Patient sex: M
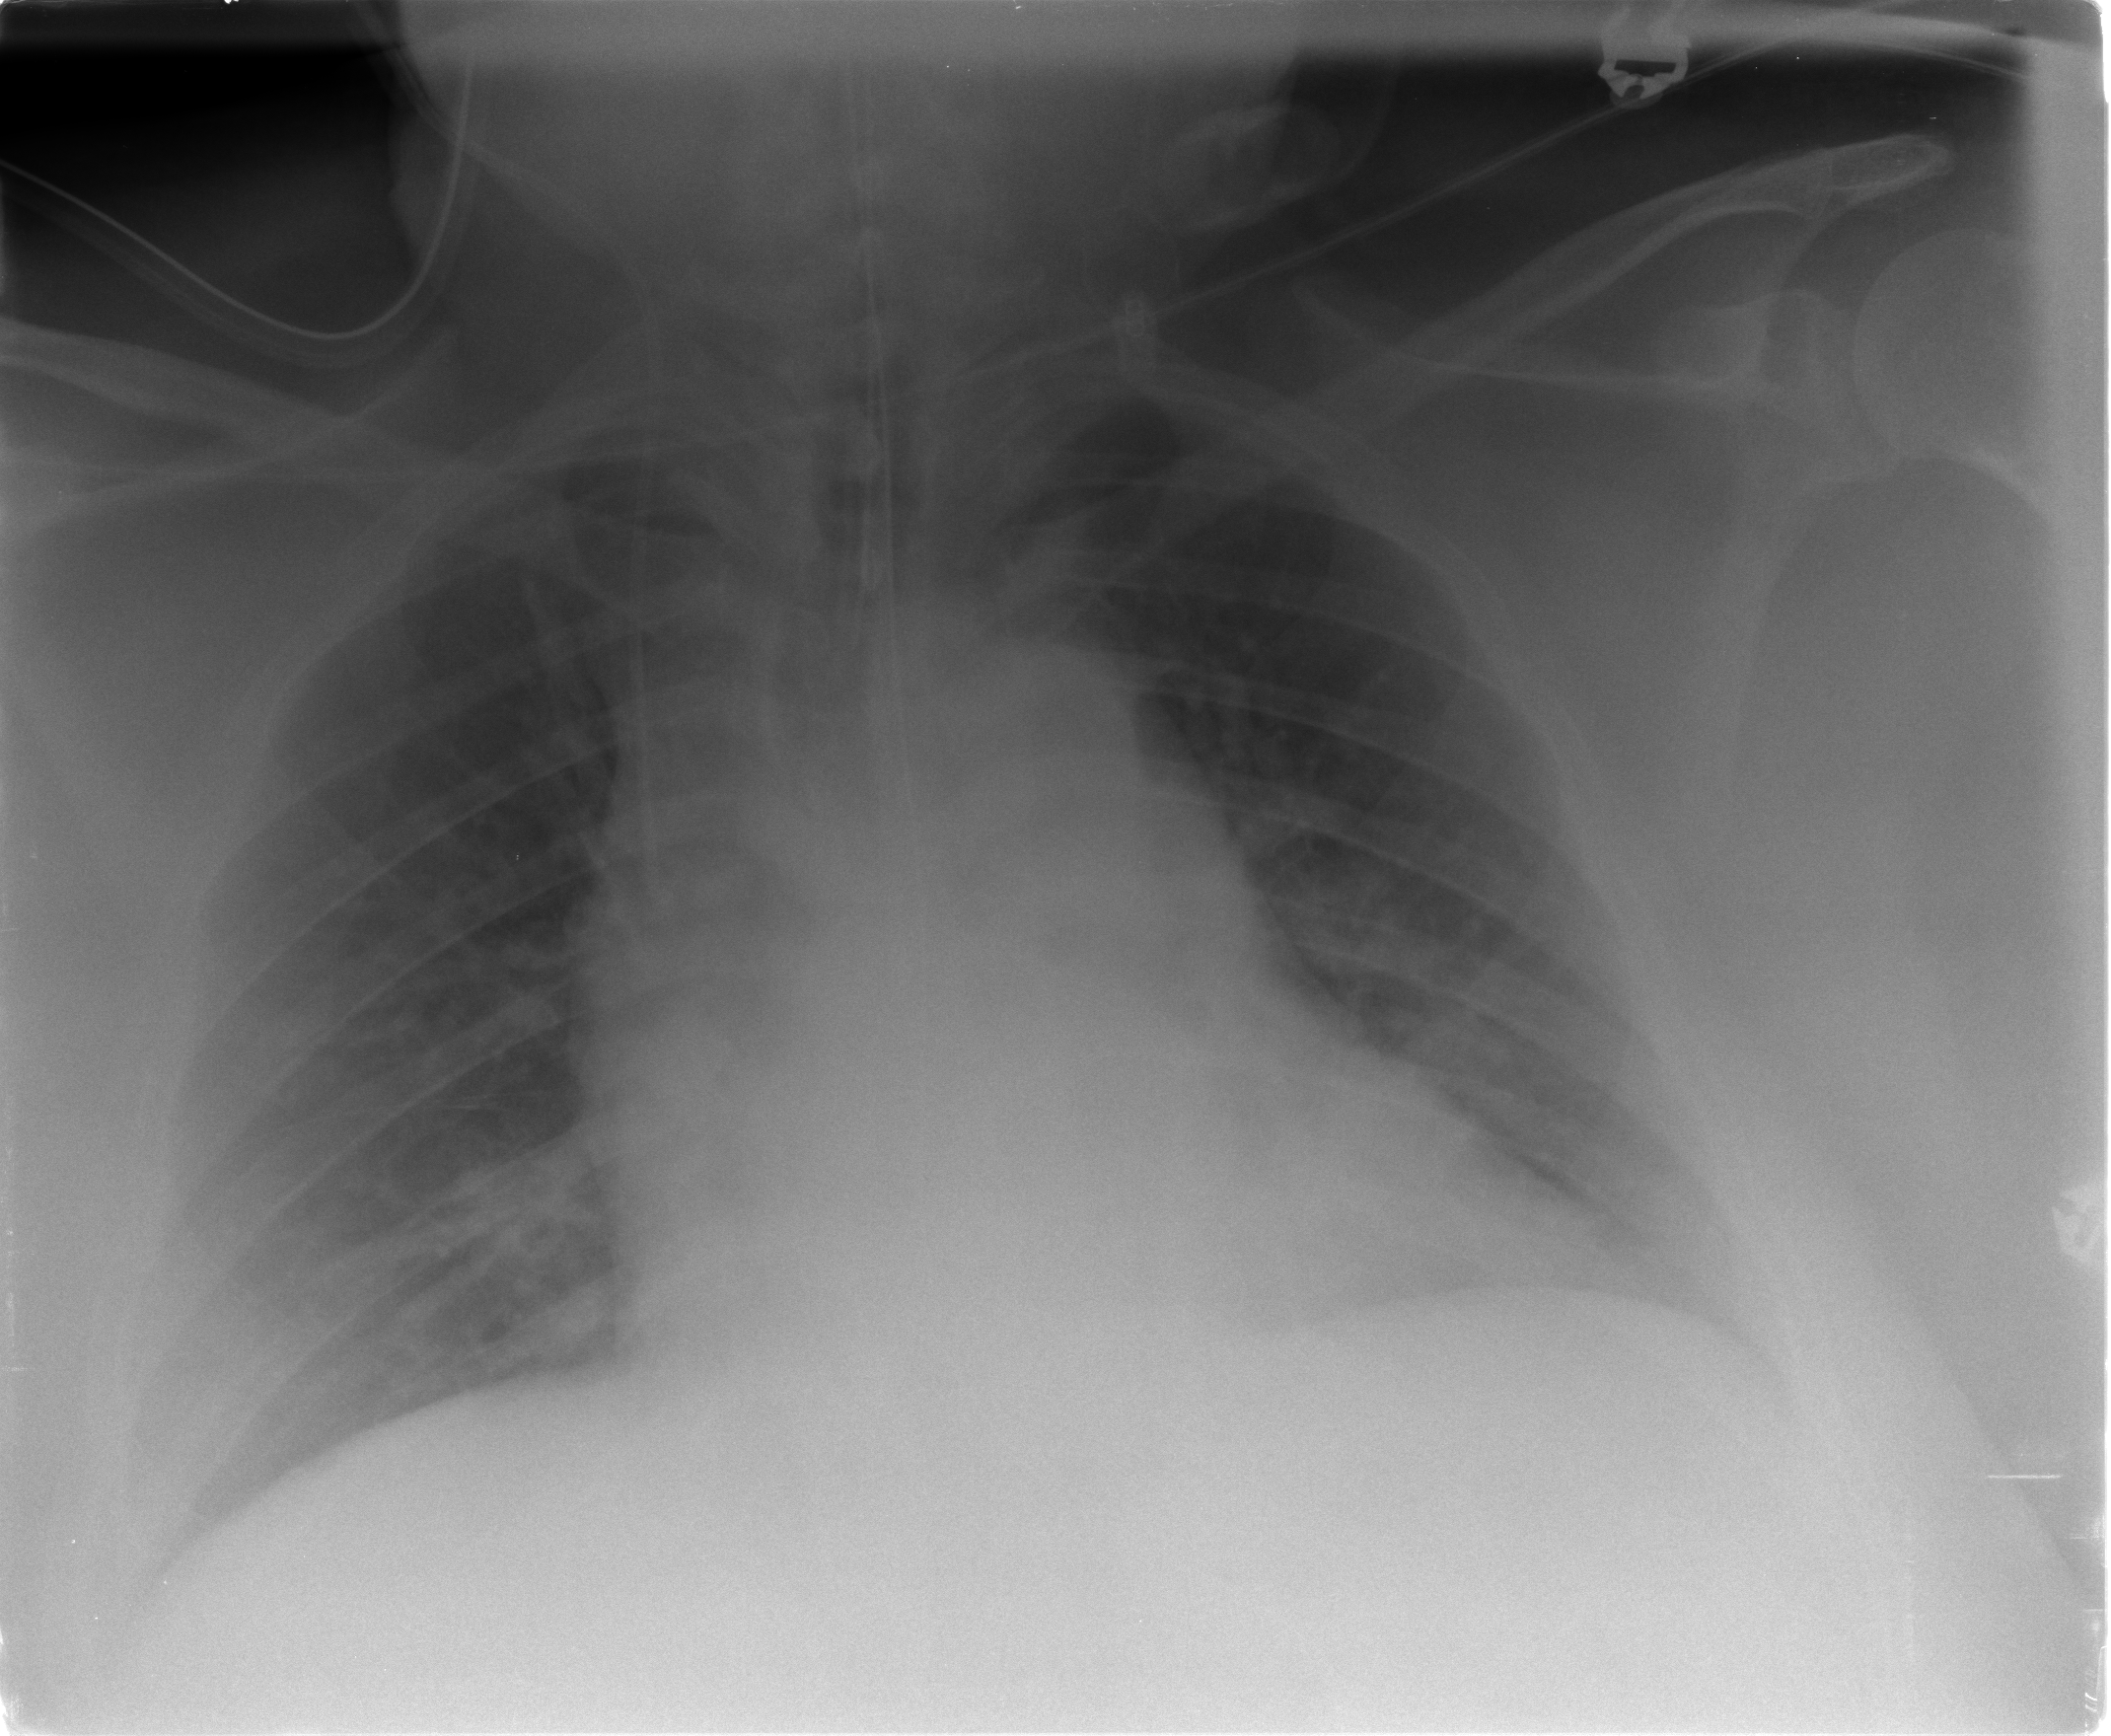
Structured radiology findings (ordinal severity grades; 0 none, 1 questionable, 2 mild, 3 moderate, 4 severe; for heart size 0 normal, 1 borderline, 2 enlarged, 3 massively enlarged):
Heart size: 0
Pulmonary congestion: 2
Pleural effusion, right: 0
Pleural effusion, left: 0
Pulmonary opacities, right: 0
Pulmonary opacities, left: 0
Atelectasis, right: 0
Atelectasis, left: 0